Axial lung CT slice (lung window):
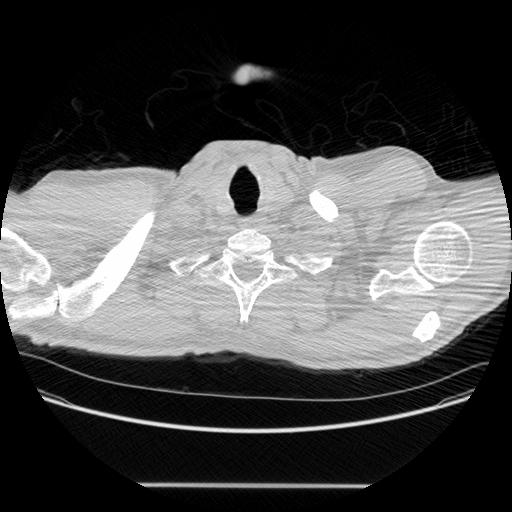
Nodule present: no